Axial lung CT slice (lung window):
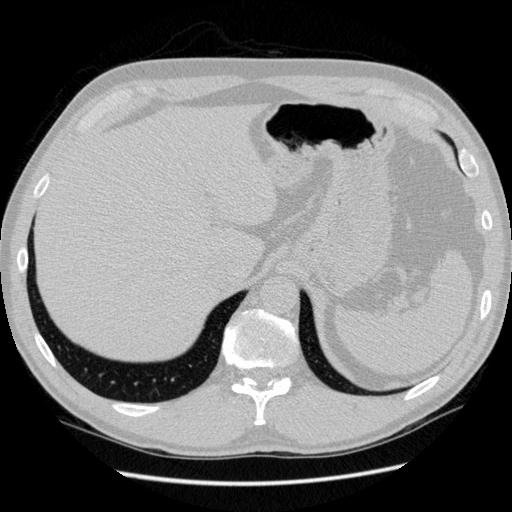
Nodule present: no